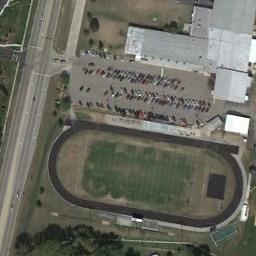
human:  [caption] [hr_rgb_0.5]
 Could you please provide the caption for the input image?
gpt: There are three tracks of different sizes .

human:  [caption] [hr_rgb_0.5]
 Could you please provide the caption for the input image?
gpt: The ground track field is next to a parking lot .

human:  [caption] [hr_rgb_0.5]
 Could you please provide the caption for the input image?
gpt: Many cars are in the parking lot next to the ground track field .

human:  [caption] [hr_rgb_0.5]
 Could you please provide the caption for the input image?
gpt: Track and field are next to buildings, Parking lots and roads .

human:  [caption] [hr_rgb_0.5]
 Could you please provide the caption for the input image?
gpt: A ground track filed with a black track beside a parking lot .